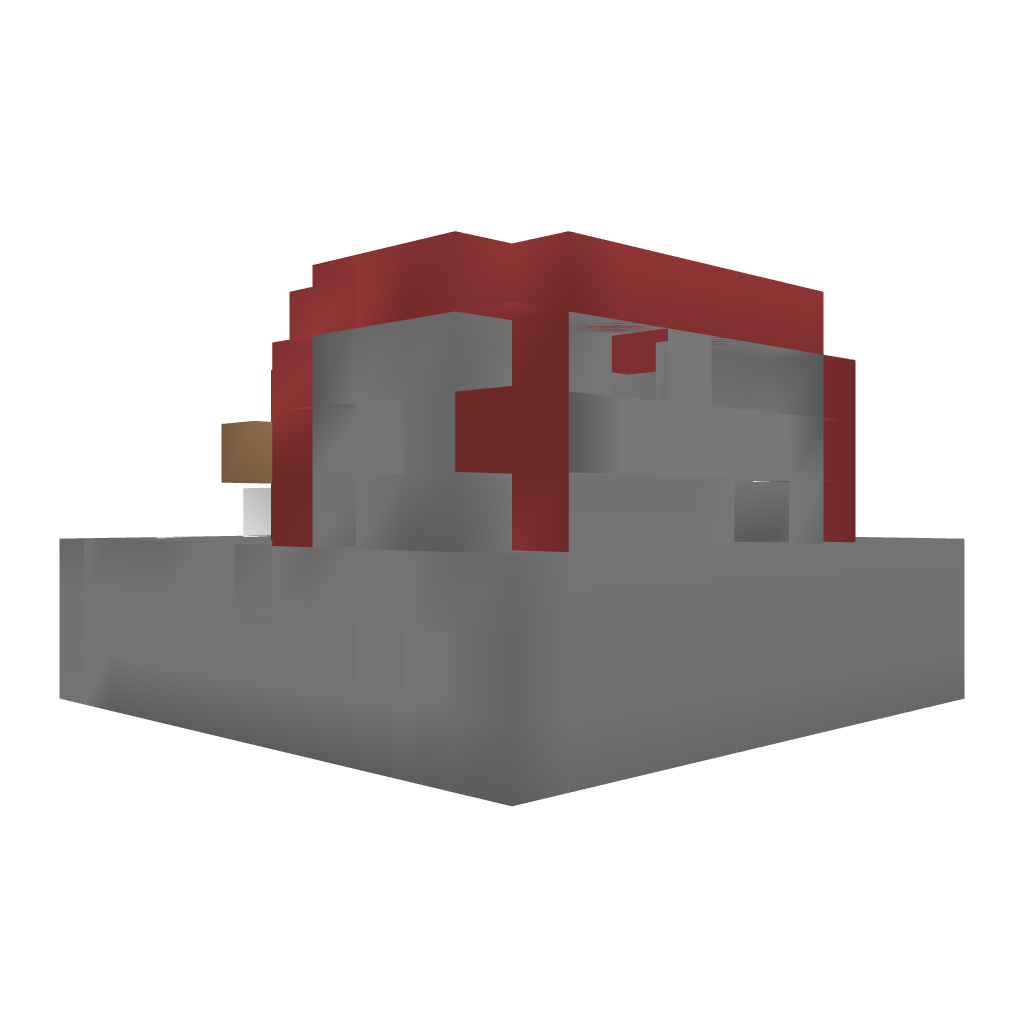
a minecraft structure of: Black Jack game bad low quality